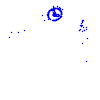
Particle: pion